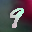
Label: 9